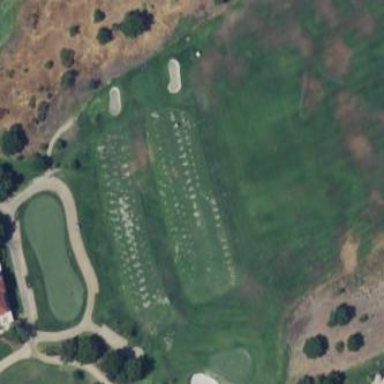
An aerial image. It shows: Golf tee on grassy land.